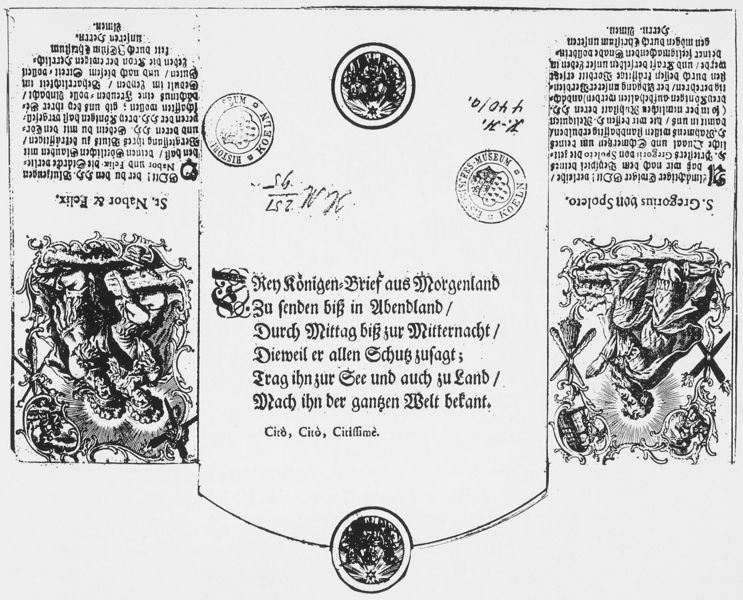
Titel: Dreikönigsbrief
Institution: Köln, Stadtmuseum
Schlagwörter: schwarz, weiss, zeichnung, rund, holzschnitt, schrift, könig, datum, deutsch, unterschrift, kreuz, strahlen, druck, radierung, stich, seite, knien, stempel, beten, buchseite, wappen, heiligenschein, jesus, brief, gedicht, könige, heilige, museum, siegel, urkunde, kupferstich, altdeutsch, sigel, prägung, köln, abendland, dank, morgenland, drei könige, gregorius, st. gregorius, nabor, steht auf dem kopf, urknd, bilder seitenverkehrt, ciro